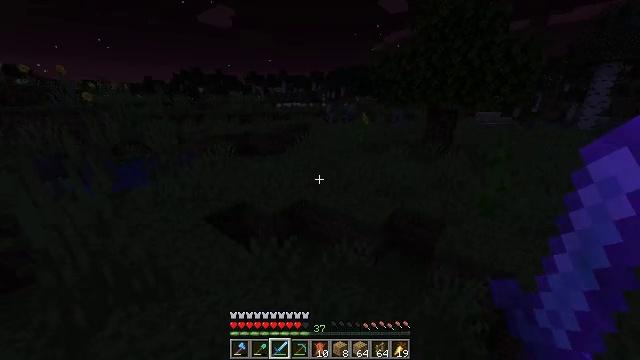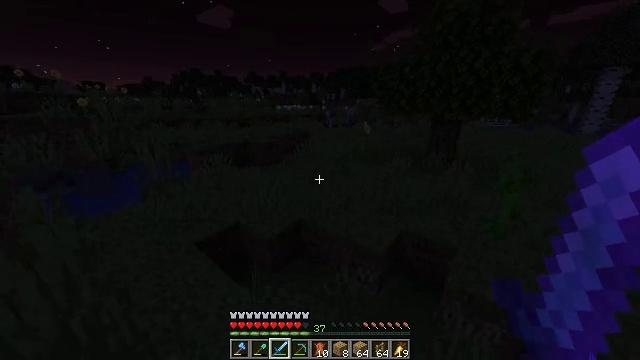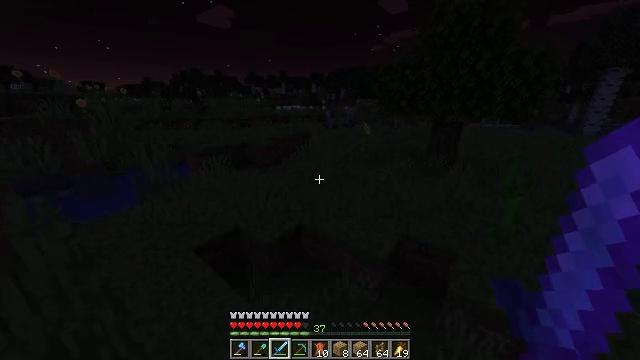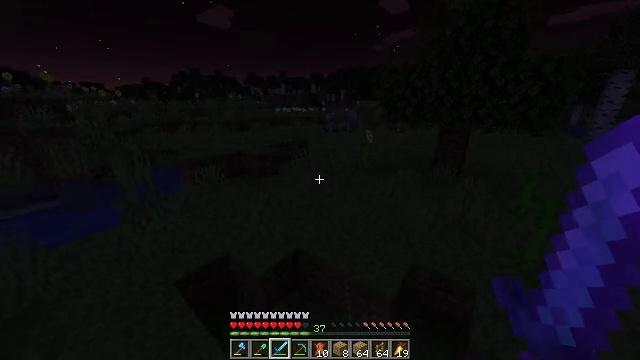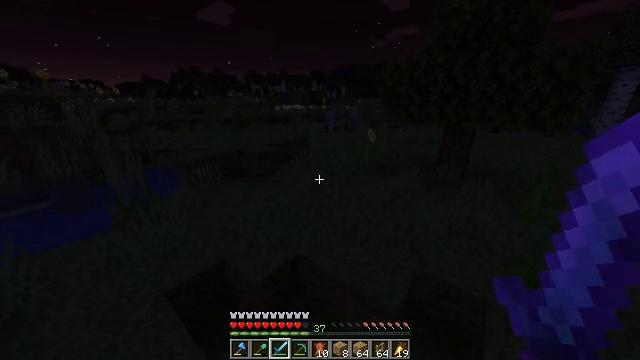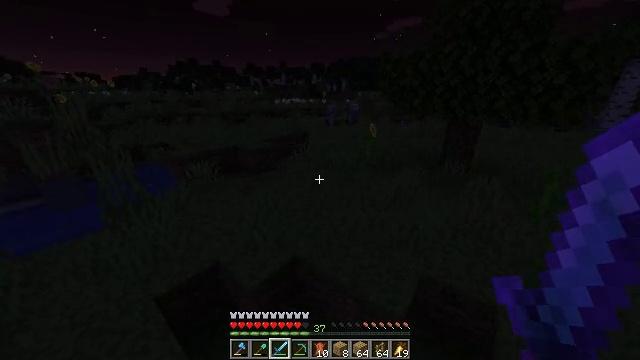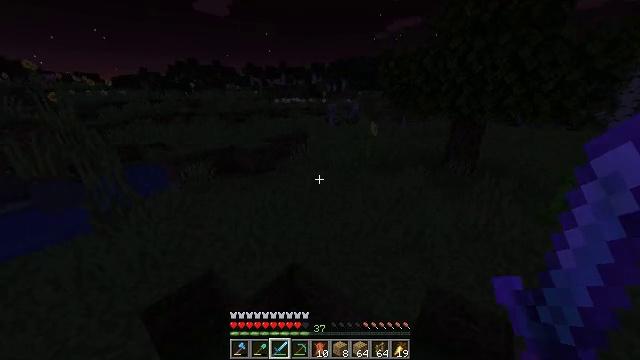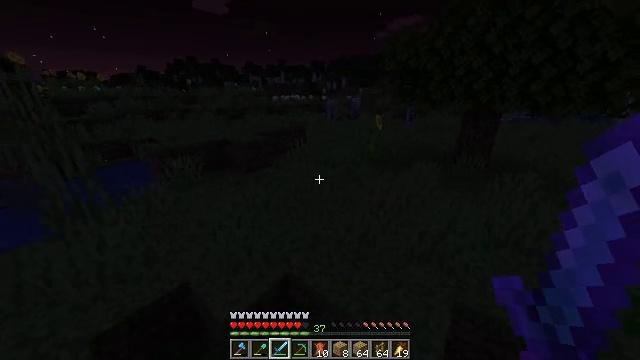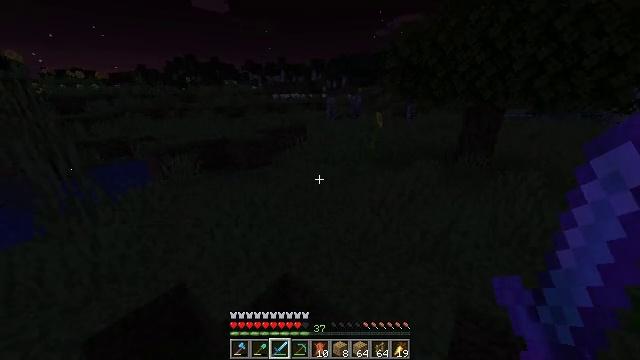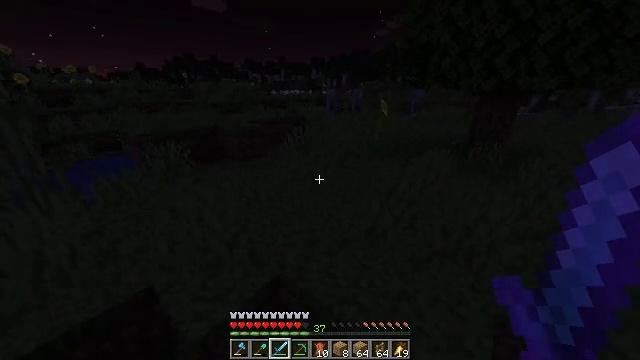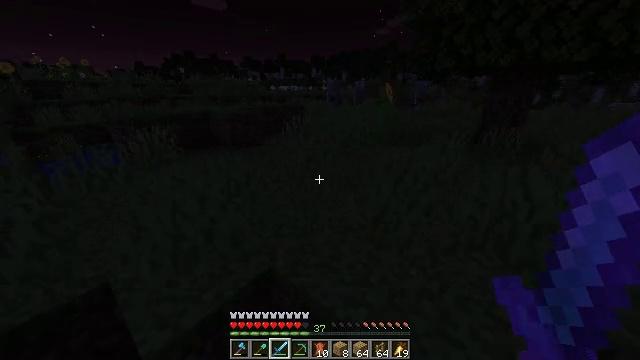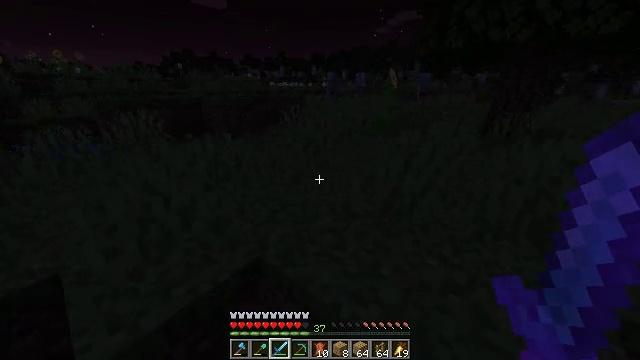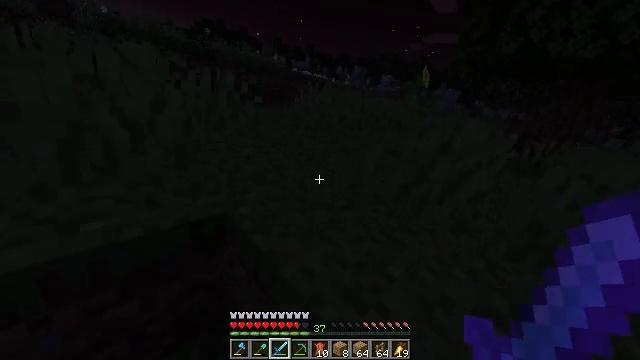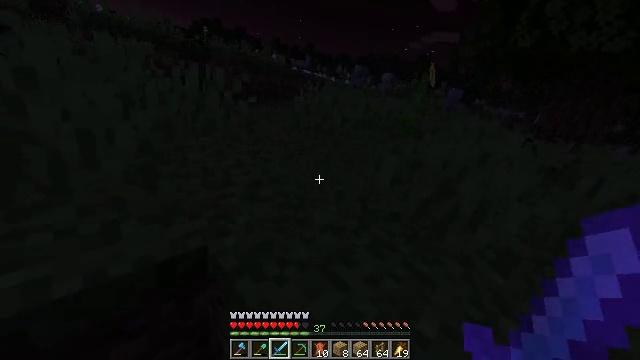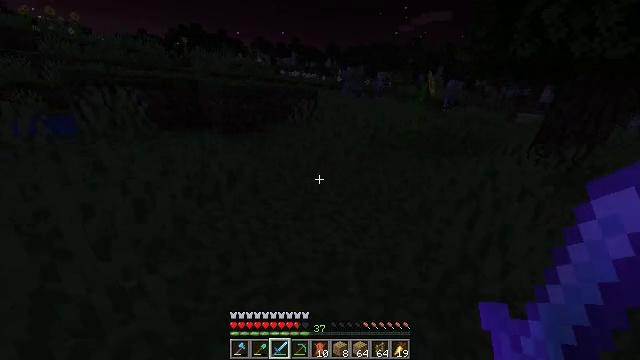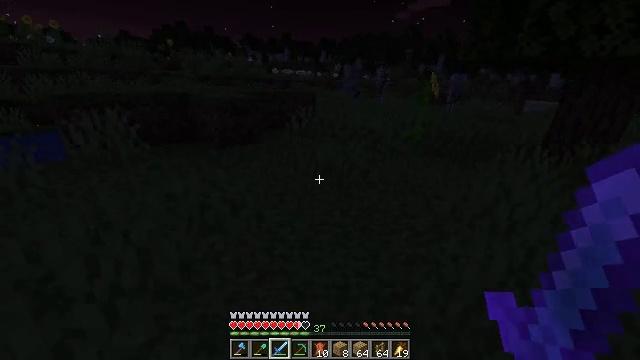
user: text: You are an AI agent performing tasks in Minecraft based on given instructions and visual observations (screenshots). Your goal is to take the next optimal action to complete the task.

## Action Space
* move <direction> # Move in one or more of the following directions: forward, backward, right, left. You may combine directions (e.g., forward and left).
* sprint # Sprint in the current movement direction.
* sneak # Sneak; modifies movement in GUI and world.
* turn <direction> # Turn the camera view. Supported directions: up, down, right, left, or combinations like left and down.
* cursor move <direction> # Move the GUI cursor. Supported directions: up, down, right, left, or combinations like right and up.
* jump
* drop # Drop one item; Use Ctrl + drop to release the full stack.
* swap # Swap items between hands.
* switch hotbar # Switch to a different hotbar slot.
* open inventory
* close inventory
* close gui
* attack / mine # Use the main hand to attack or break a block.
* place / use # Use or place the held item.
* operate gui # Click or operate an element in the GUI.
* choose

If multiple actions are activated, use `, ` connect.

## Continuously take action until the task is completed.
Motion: motion action
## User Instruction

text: Gather birch leaves using hands or shears.
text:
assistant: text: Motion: move forward, sprint, jump
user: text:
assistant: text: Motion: move forward, sprint, jump
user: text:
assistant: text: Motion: move forward, jump
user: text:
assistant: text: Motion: move forward, jump
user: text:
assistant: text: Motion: move forward, turn down, jump
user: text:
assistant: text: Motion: move forward, jump
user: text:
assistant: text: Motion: move forward, jump
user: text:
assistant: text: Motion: move forward, jump
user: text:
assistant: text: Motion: move forward, jump
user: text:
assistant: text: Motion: move forward, jump
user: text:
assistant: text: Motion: move forward, sprint, jump
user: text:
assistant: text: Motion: move forward, sprint, jump
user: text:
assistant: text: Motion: move forward, sprint, jump
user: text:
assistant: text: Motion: move forward, sprint, jump
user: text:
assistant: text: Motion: move forward, jump
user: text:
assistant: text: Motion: move forward, jump
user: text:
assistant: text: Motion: move forward, jump
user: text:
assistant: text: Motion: move forward, jump
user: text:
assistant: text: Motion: move forward, turn right, jump
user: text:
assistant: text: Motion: move forward, turn right, jump
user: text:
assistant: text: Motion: move forward, sprint, turn right, jump
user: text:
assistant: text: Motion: move forward, sprint, jump
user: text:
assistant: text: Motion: move forward, sprint, jump
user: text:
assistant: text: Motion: move forward, jump
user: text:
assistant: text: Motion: move forward, jump
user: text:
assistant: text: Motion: move forward, jump
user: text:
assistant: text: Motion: move forward, jump
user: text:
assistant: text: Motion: move forward, jump
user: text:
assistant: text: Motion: move forward, jump
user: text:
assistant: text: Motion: move forward, jump